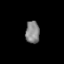
Tissue: skin
Cell type: Others
Senescence score: 0.6819
Nuclear area (px): 307
Mean DAPI intensity: 132.554